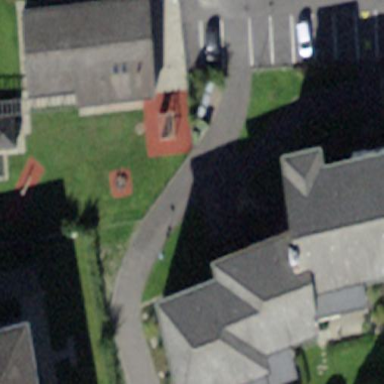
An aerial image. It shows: View of apartment building.